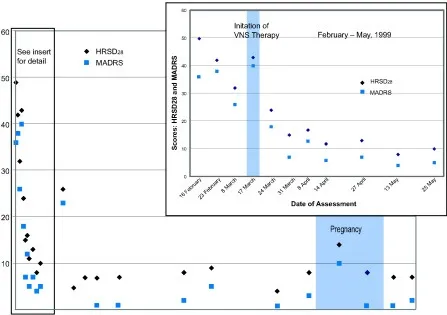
The patient experienced a substantial reduction in symptoms after receiving VNS therapy, as indicated by HRSD28 and MADRS scores. VNS therapy was initiated on March 17, 1999. The patient reported her pregnancy on May 30, 2002, and delivered a healthy child on January 24, 2003; remission of depression was sustained during the pregnancy.
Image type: chart (chart)